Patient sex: F
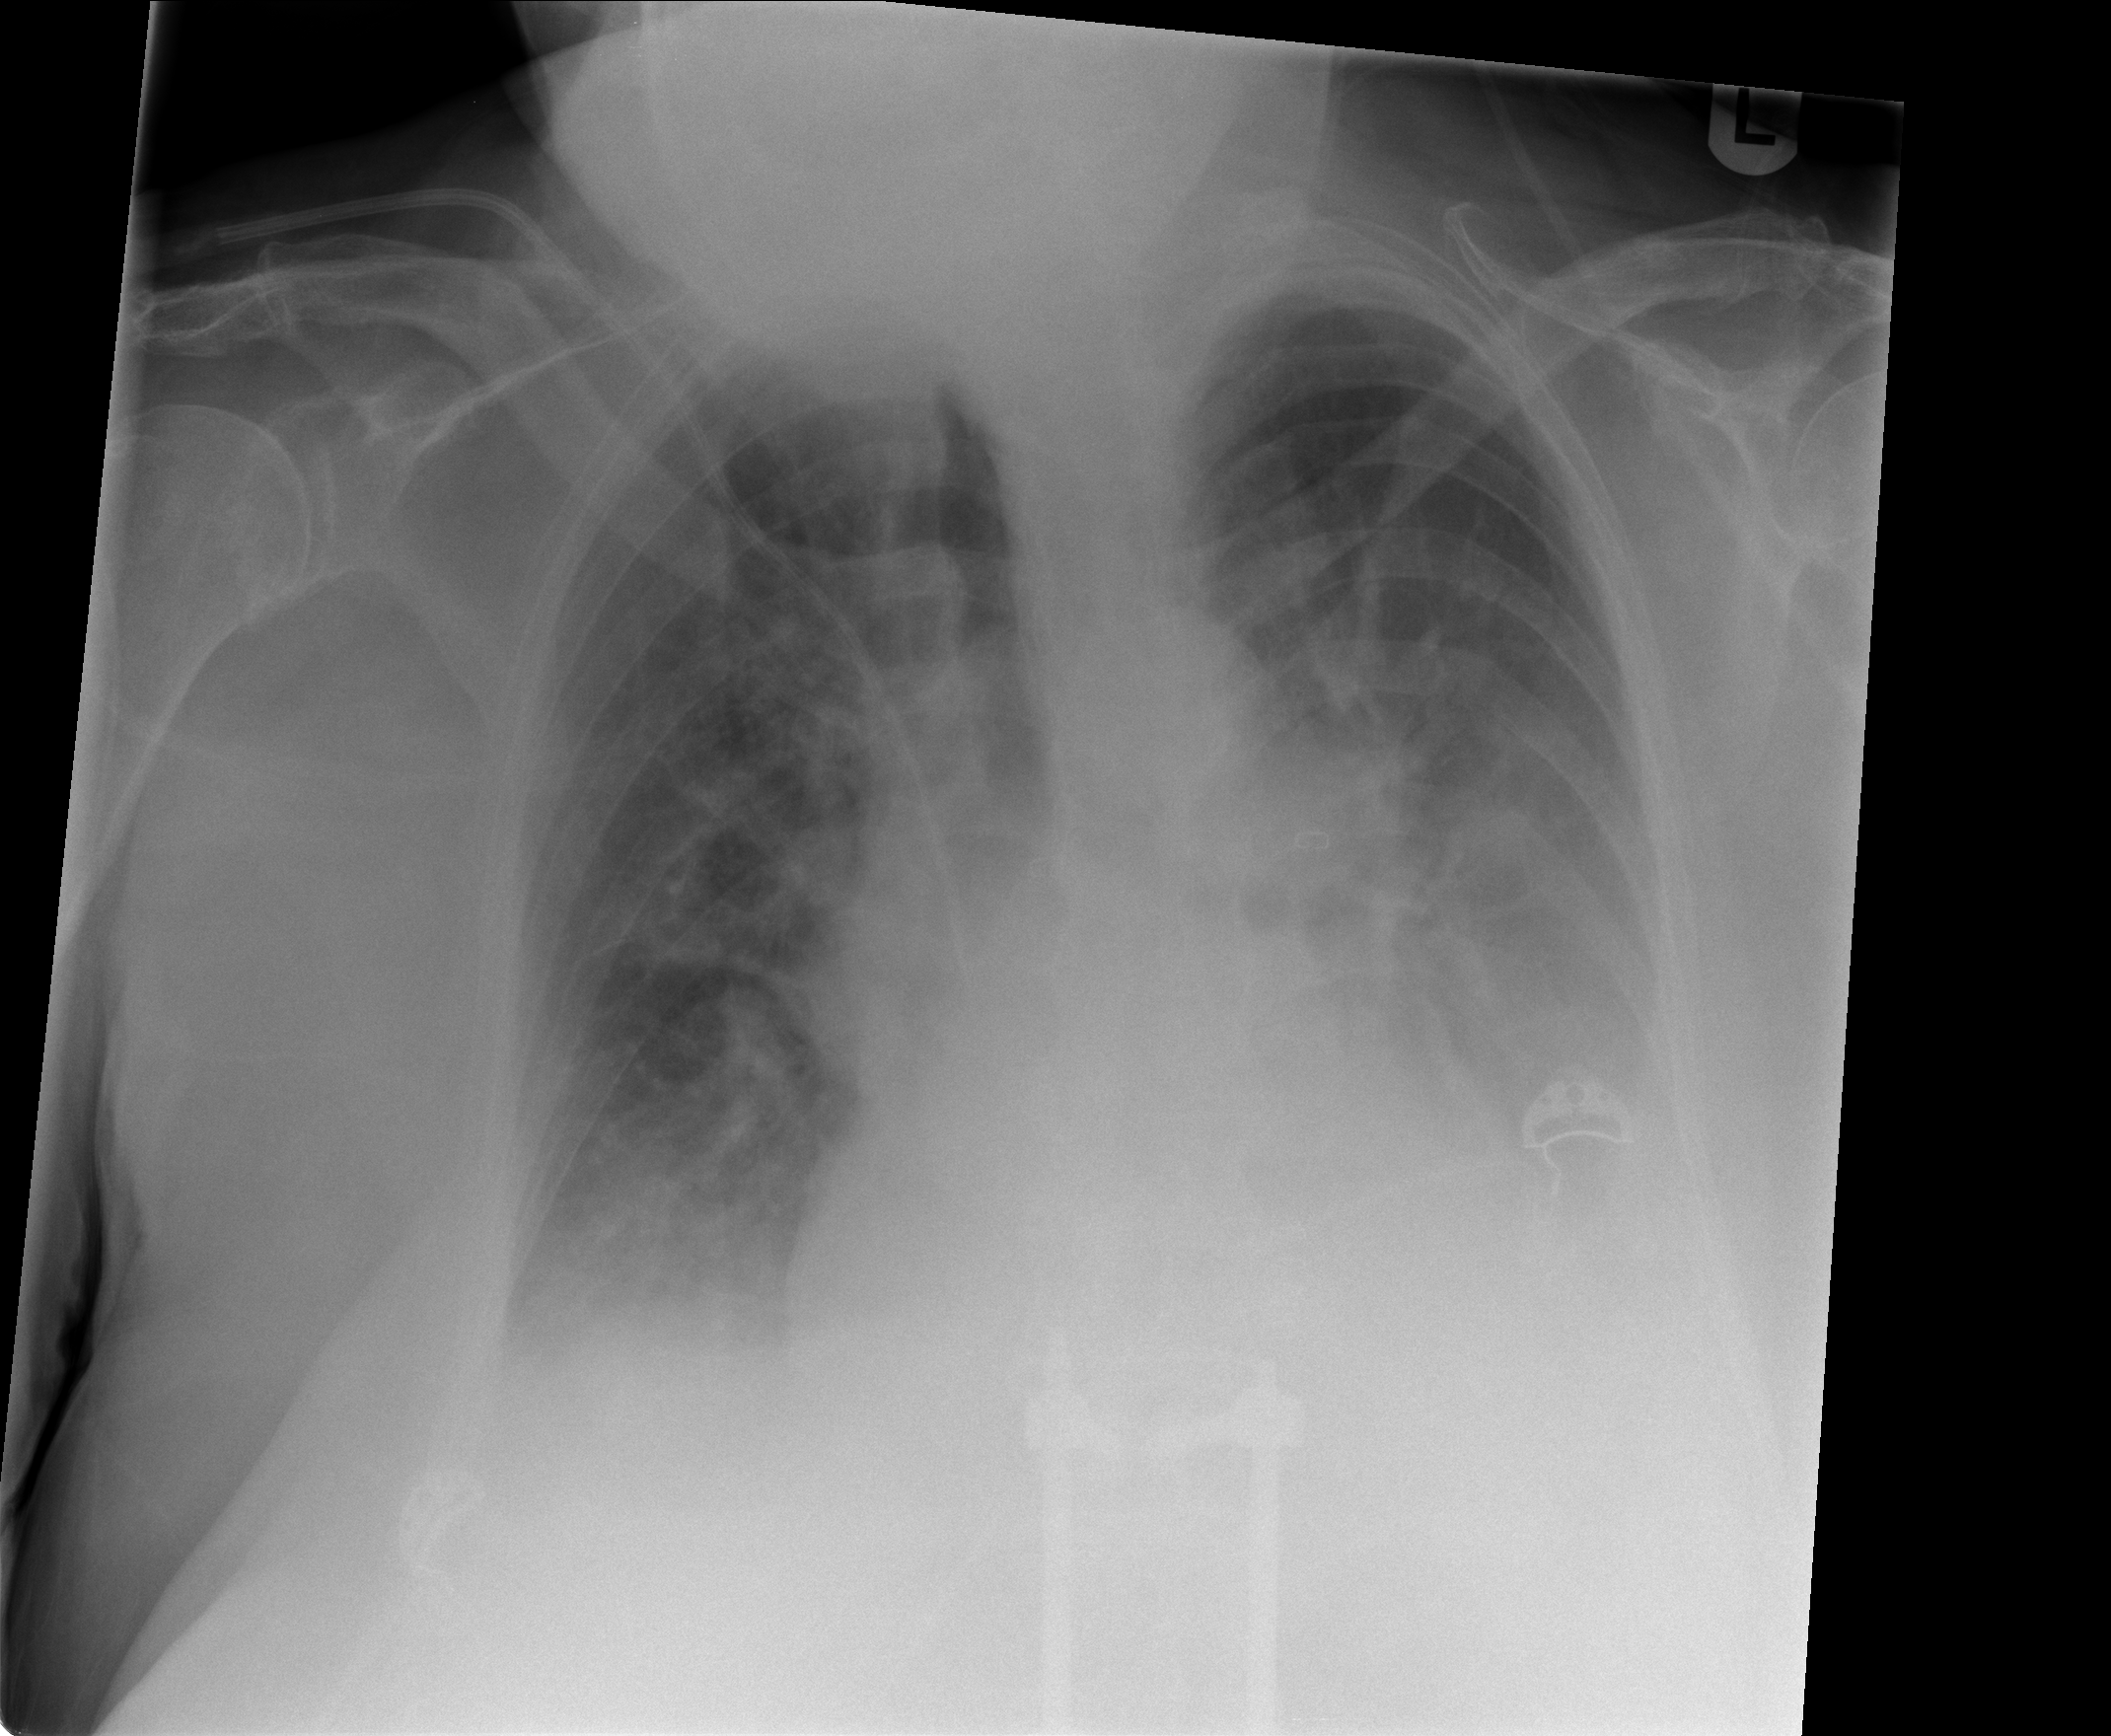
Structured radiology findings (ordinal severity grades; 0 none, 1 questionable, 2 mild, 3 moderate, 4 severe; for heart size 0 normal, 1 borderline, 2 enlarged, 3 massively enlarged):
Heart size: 2
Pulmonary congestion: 2
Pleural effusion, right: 2
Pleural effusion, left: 3
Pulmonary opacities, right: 2
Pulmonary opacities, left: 2
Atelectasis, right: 2
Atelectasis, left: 2